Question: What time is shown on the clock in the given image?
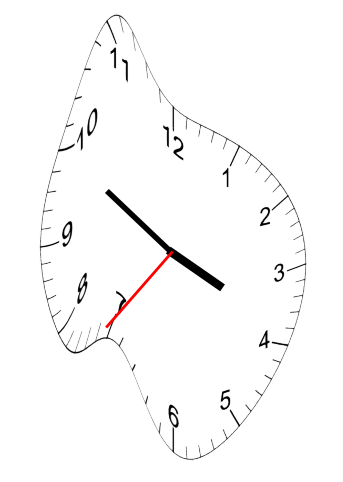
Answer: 03:49:36